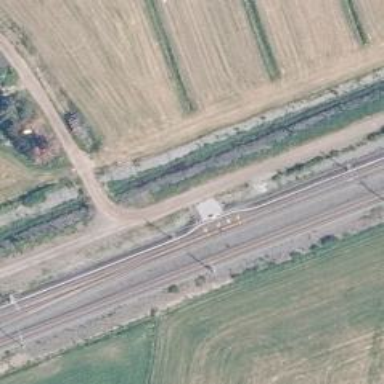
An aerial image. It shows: Railway track with continuous electrified contact line.